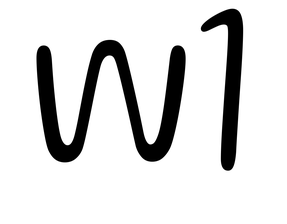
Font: Gluten_ExtraLight